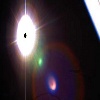
Label: sunburn